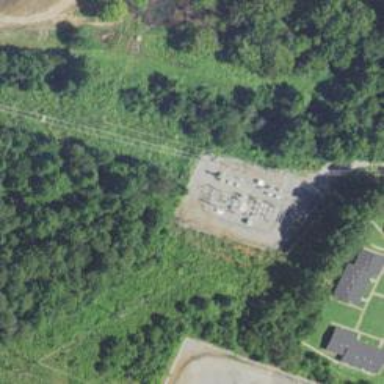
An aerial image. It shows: Distribution level power substation surrounded by fence.